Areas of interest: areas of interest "Exhibition and Convention Center"
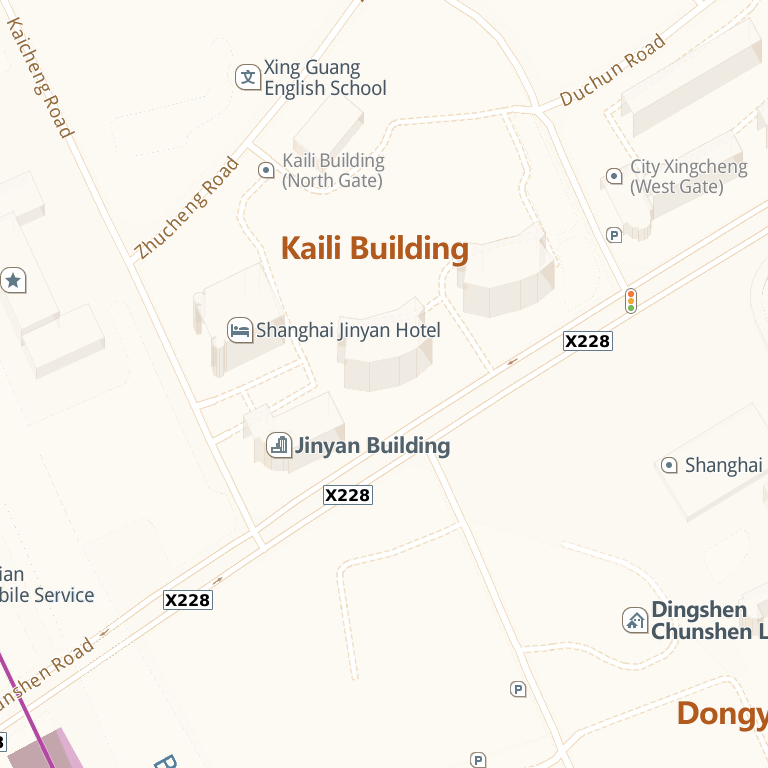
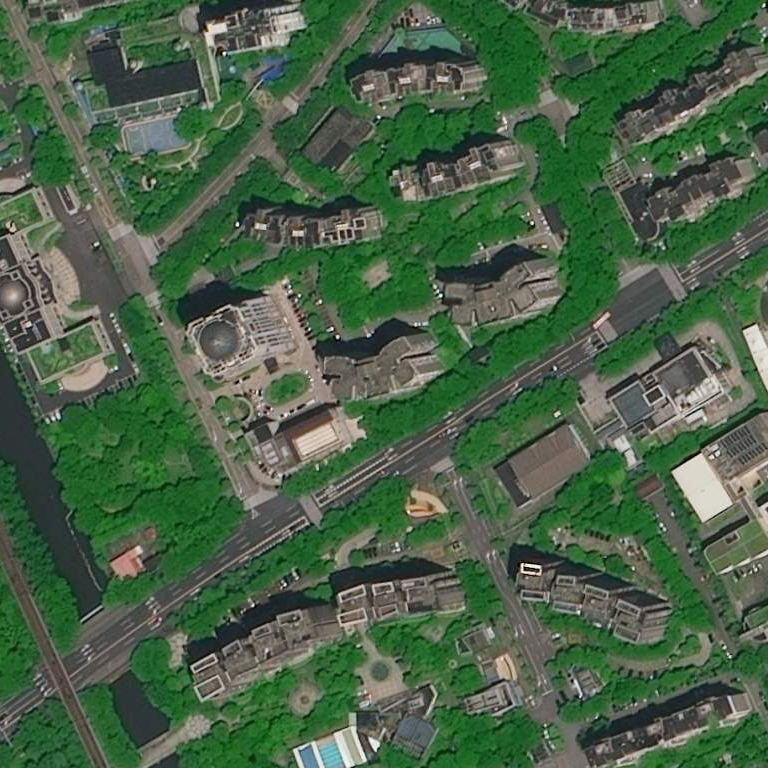